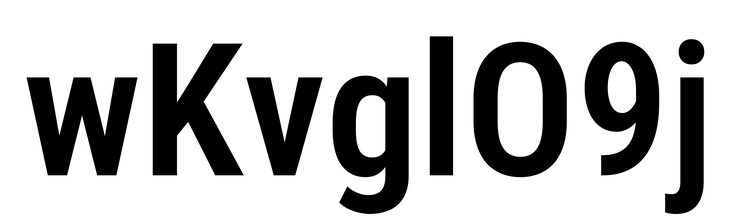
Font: Roboto_Condensed_SemiBold